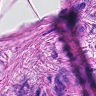
Metastatic tissue present: yes